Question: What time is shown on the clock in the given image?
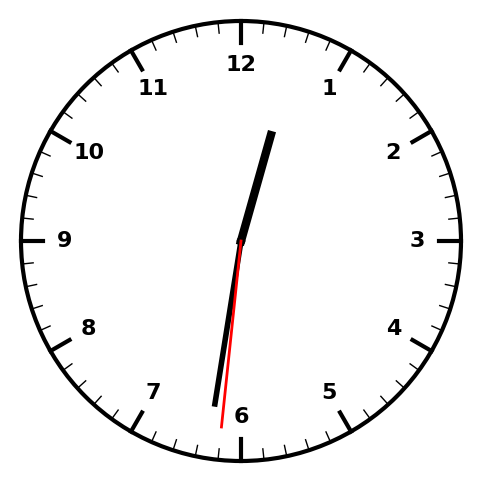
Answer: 12:31:31